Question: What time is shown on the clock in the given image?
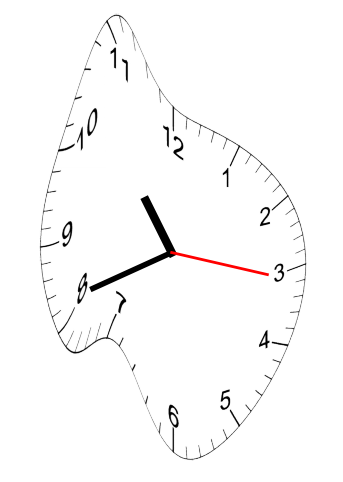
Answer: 10:41:16